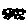
Label: cloud